Aerial crown-view tile of a tropical tree (Barro Colorado Island, Panama), acquired 20250915:
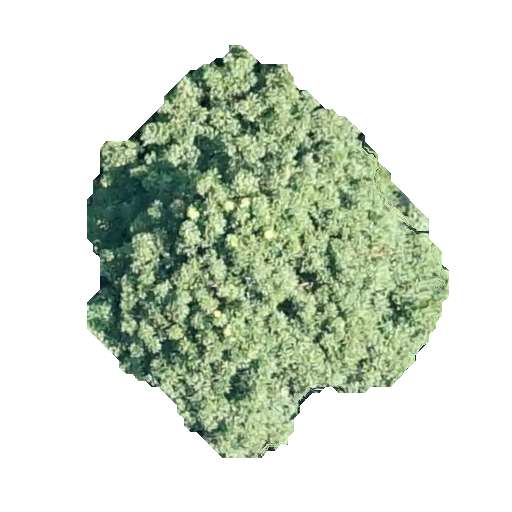
Species: Sterculia apetala
GBIF accepted scientific name: Sterculia apetala
Crown area: 141.068 m²